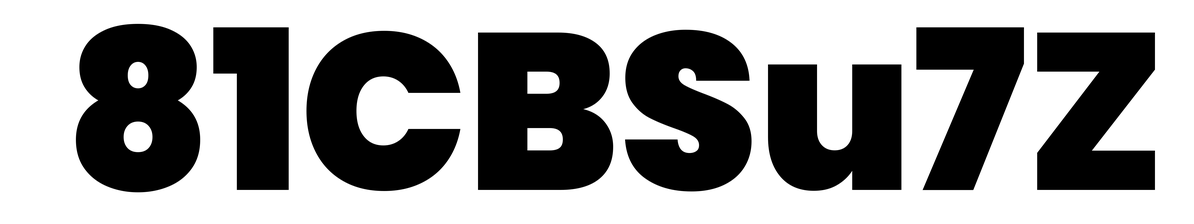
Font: Poppins-Black